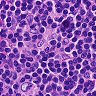
Metastatic tissue present: no